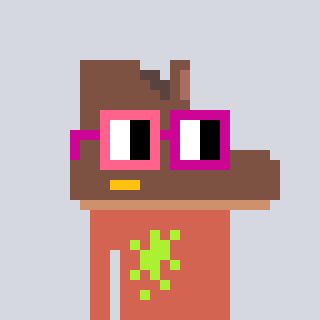
a pixel art character with square pink and red glasses, a boot-shaped head and a peachy-colored body on a cool background